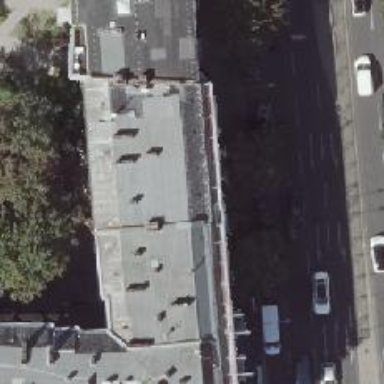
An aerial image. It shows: Pub.